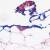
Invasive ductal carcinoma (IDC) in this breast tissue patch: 0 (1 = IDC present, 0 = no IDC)